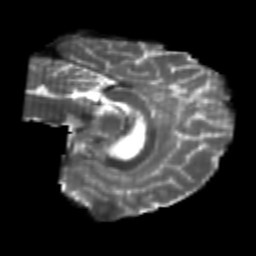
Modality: T2w
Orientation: sagittal
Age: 20
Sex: male
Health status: healthy
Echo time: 0.074 s